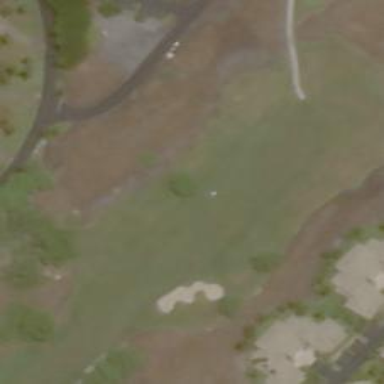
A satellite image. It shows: Scenic golf fairway.